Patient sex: M
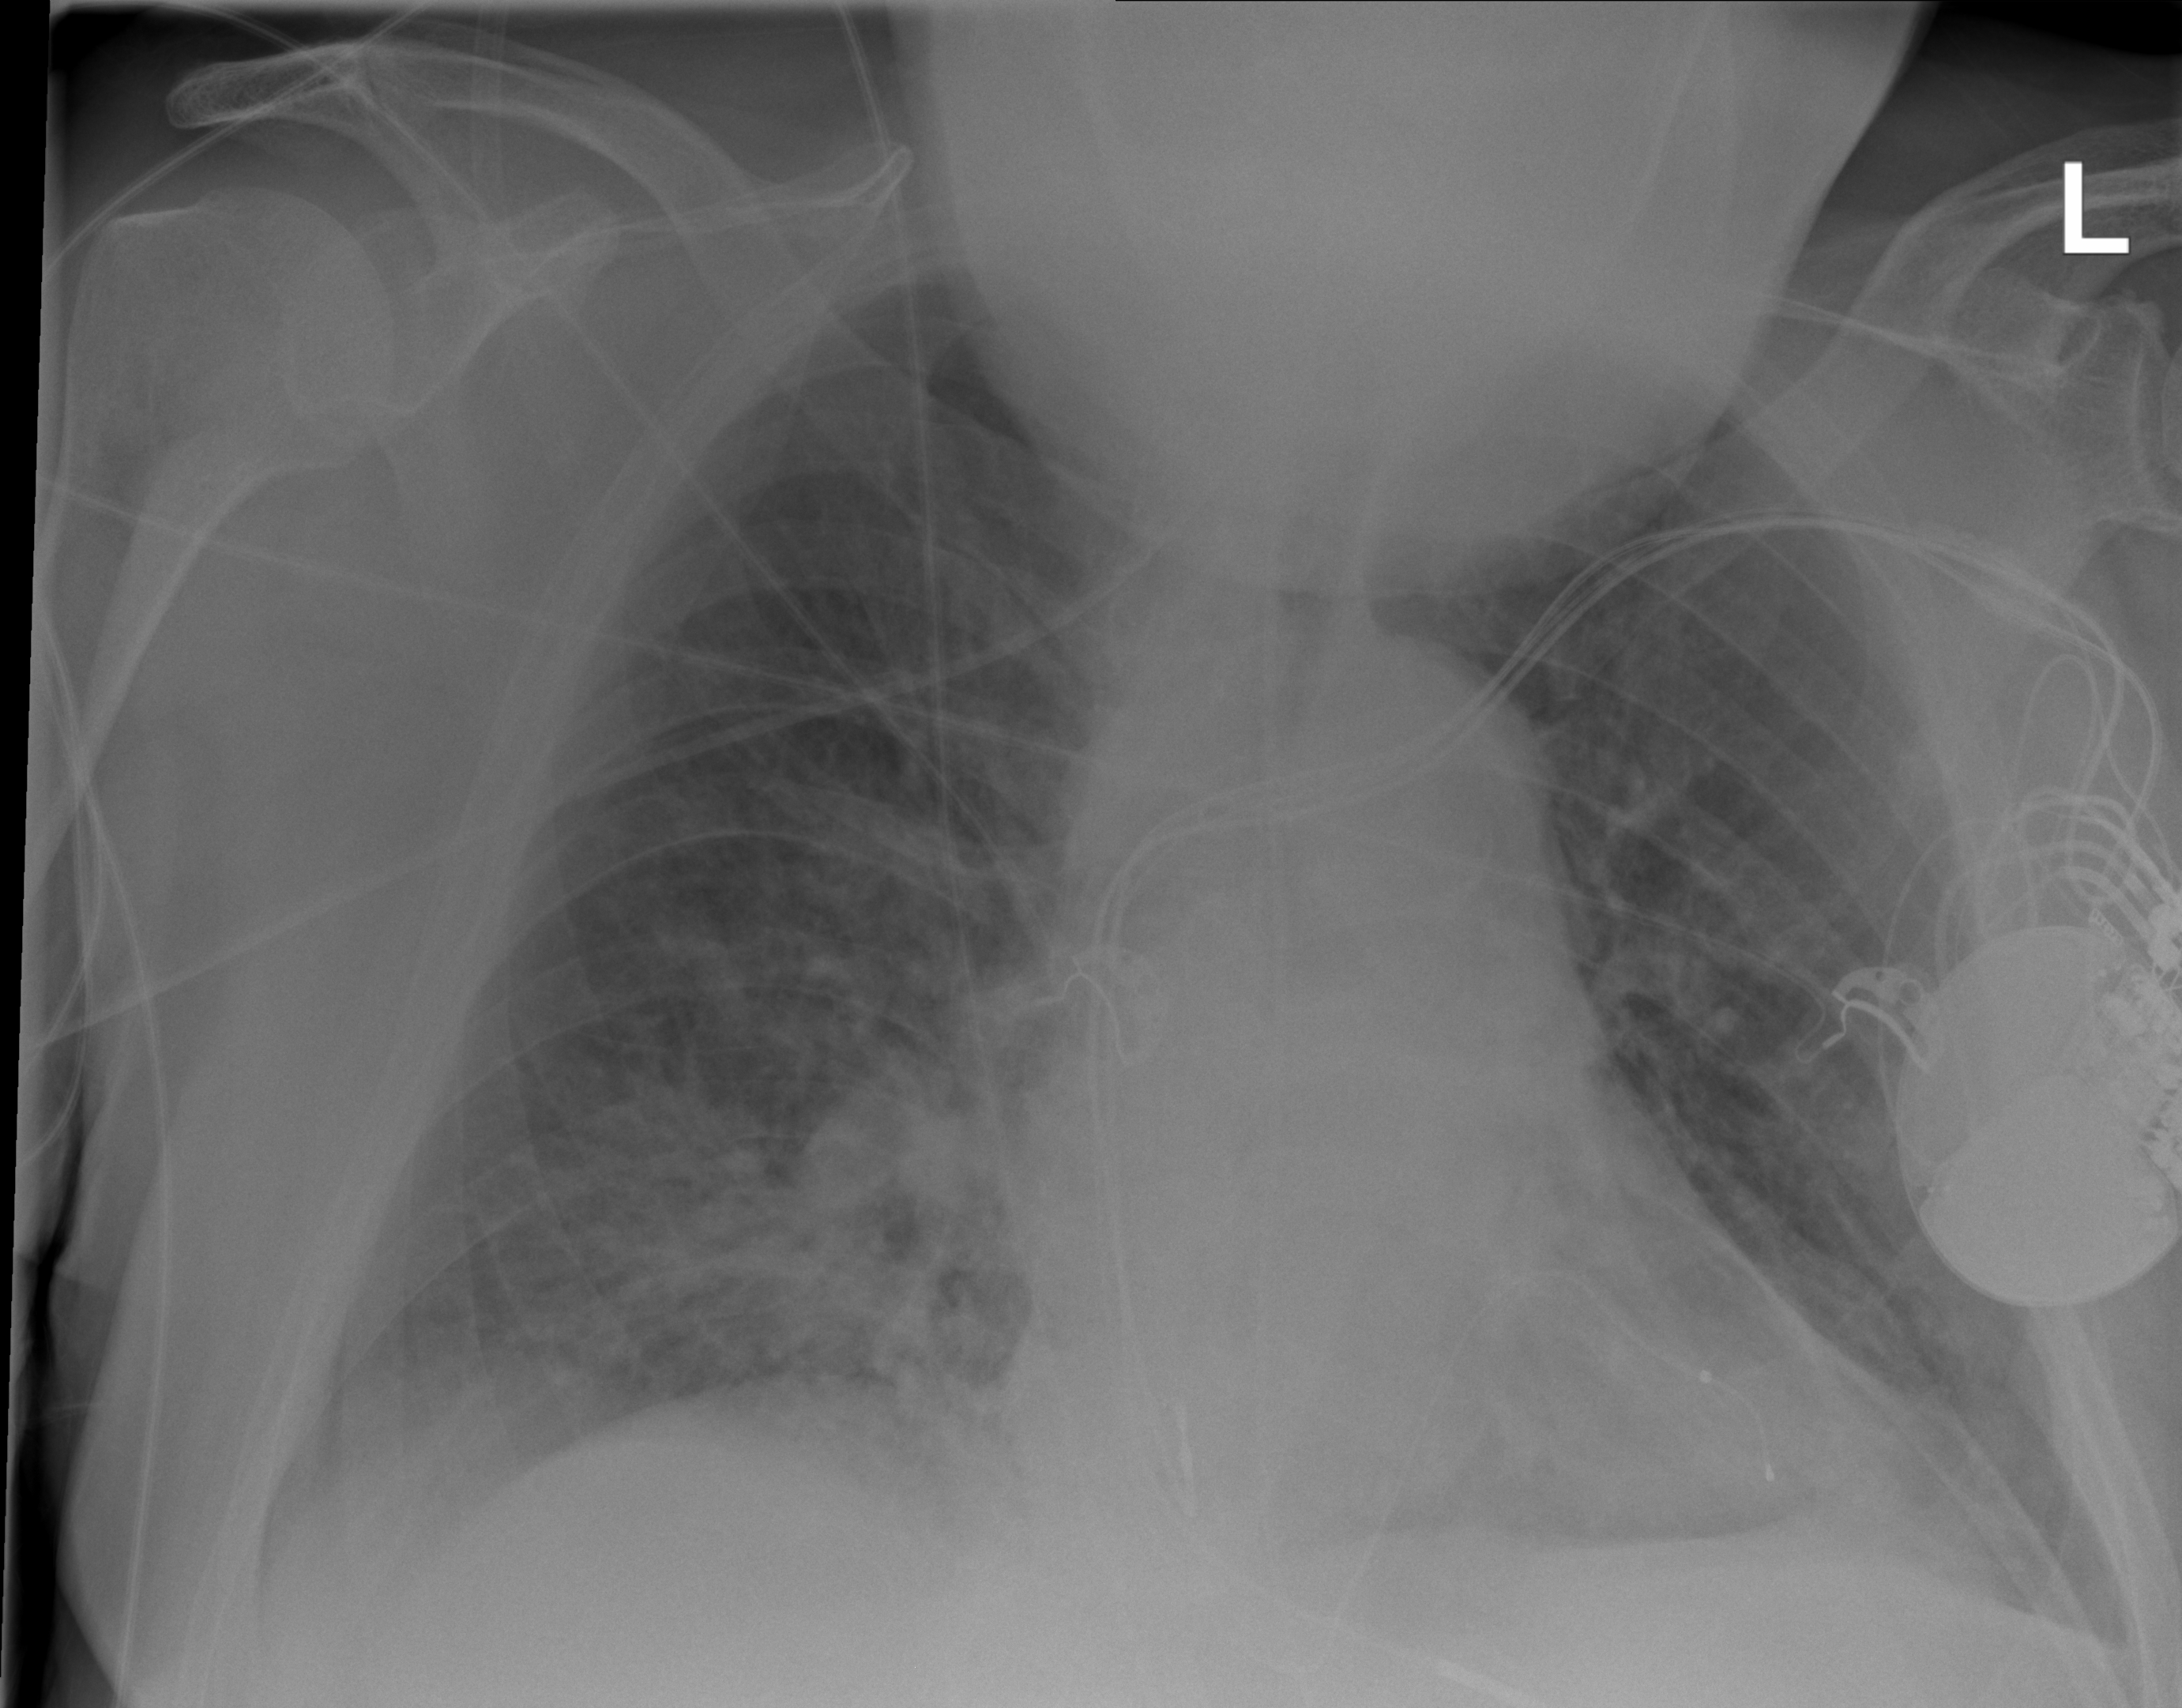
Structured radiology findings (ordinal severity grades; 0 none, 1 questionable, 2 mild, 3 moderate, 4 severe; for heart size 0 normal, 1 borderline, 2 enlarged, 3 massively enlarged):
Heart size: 1
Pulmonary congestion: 2
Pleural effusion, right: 2
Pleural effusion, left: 2
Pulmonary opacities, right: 3
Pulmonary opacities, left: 1
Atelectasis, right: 2
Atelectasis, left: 2